Question: I tested a simple layout on different densities. Here's the layout xml code for 'activity_main.xml':
'''
<RelativeLayout xmlns:android="http://schemas.android.com/apk/res/android"
xmlns:tools="http://schemas.android.com/tools"
android:layout_width="match_parent"
android:layout_height="match_parent"
android:padding="32dp"
tools:context="com.noah.densitytest.MainActivity"
android:background="@color/gray" >
<RelativeLayout
android:layout_width="match_parent"
android:layout_height="match_parent"
android:layout_centerInParent="true"
android:padding="4dp"
android:background="#000000" >
<TextView
android:id="@+id/tv1"
android:layout_width="wrap_content"
android:layout_height="wrap_content"
android:text="@string/hello_world"
android:textSize="16sp"
android:layout_marginTop="32dp"
android:background="@color/algea_green" />
<View
android:id="@+id/square_top"
android:layout_width="16dp"
android:layout_height="16dp"
android:layout_marginLeft="16dp"
android:layout_toRightOf="@id/tv1"
android:background="@color/aqua" />
<View
android:id="@+id/square_center"
android:layout_width="64dp"
android:layout_height="64dp"
android:layout_centerInParent="true"
android:layout_marginRight="32dp"
android:background="@color/blue" />
<View
android:layout_width="32dp"
android:layout_height="256dp"
android:layout_centerVertical="true"
android:layout_toRightOf="@id/square_center"
android:background="@color/dark_slate_blue" />
<View
android:layout_width="32dp"
android:layout_height="32dp"
android:layout_toRightOf="@id/square_top"
android:layout_marginLeft="48dp"
android:layout_marginTop="128dp"
android:background="@color/medium_purple" />
</RelativeLayout>
</RelativeLayout>
'''
I just put it in a single folder - res/layout.
I used dp which is said to be density independent and that Android will automatically scale values given in this unit. However, the problem is that the layout appears differently per density. I used mdpi, hdpi, xhdpi, and xxhdpi AVDs. But all the other attributes are 8in, 1280x720, normal, long - across all test devices. So why is it that they appear differently? It really looks very ugly on the other densities. I also tried copying it to specific folders like layout-mdpi, layout-hdpi, etc but still the same result.
However, if I use px as the unit, then the layout on all devices look the same. Why does it seem better using px?
I hope you could explain this to me or can provide me good links where I could deeply understand how Android does this and why dp is more recommended than px which is in constrast to this result.
Here's what the result looked like:

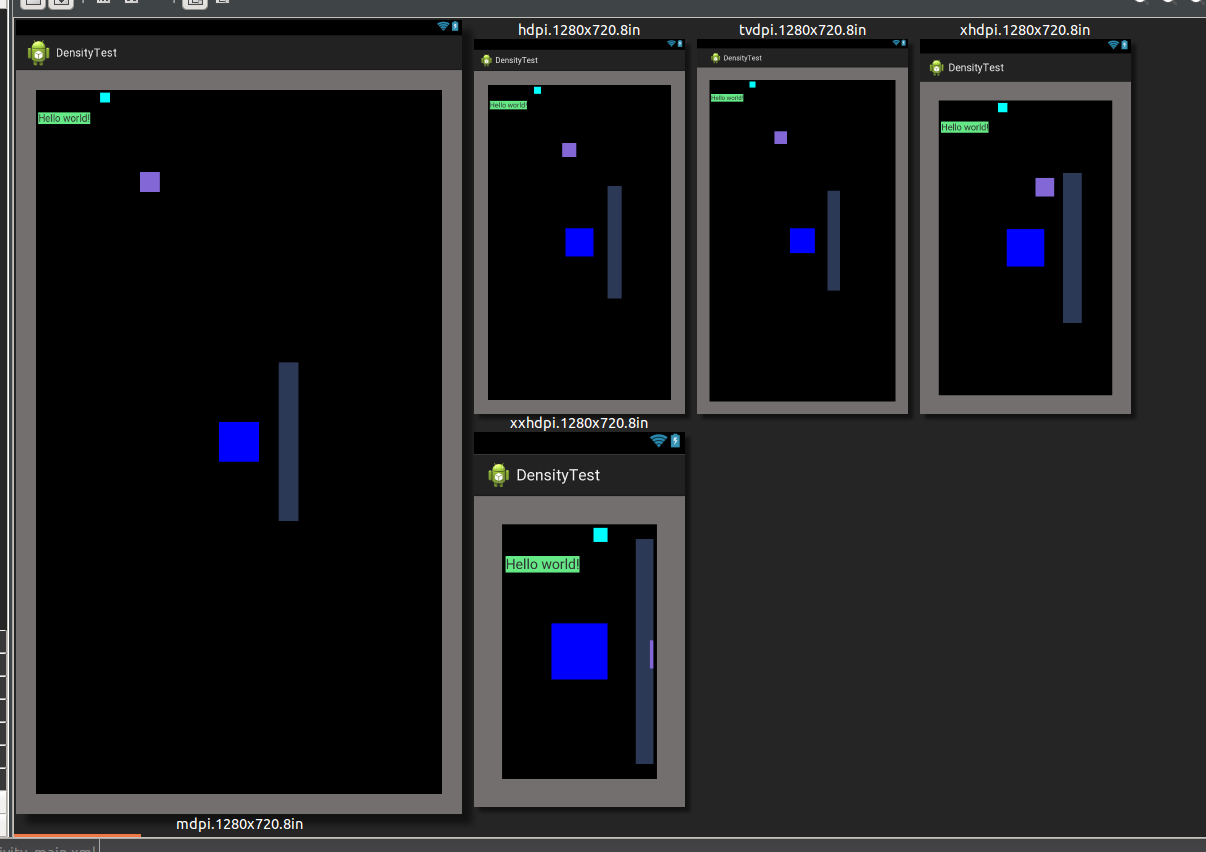
Answer: You are confusing between density, resolution and physical size.
'dip'/'dp' or device-independent pixel is always the same regardless of resolution. All units written in 'dip'/'dp' is based on 'mdpi', which is the baseline density. The value for each density is:
- 'mdpi'- 'tvdpi'- 'hdpi'- 'xhdpi'
This means, how small/big is the resolution, if the screen density is the same, the value will be the same too.
Example: For a device with (1280x720, mdpi) and other device with (640x480, mdpi), in both devices.
On the other hand, different density will affect the physical size/'px' of 'dp' unit. The factor is the ratio of its density to 'mdpi'.
Example: If using 'dp' unit, 'hdpi' device will have 1.5 (240/160) times larger than 'mdpi'. 'xhdpi' device will have 2 (320/160) times larger than 'mdpi'.
This means, as shown in your image, device with same resolution but different density will have different size! Denser density will take more space.
In contrast, when you use 'px' in constant resolution, you will see no difference on each density, because it is not included in the calculation.
Example: For a device with (1280x720, mdpi), (1280x720, hdpi), and (640,480, xhdpi), .
---
More reading:
- <URL>